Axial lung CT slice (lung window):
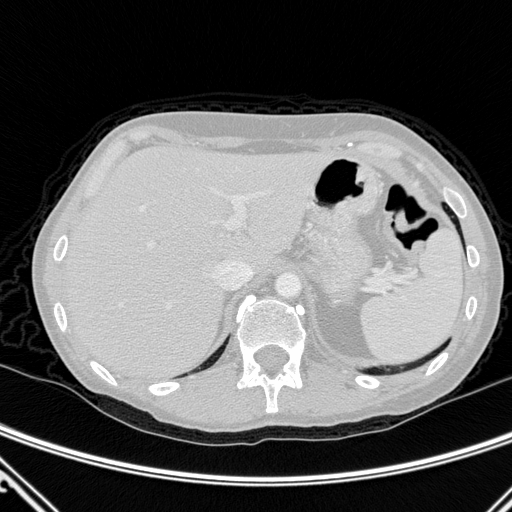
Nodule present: no